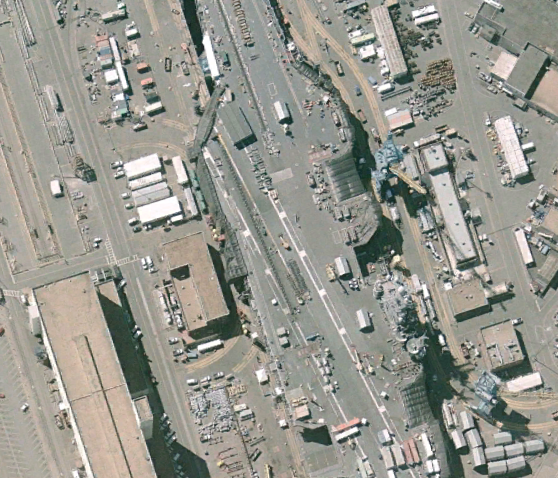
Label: aircraft_carrier